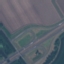
Land use / land cover: Highway